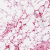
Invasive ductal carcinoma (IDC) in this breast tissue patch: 0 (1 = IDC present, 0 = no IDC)